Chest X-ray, AP view. Patient: 59 years old, sex M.
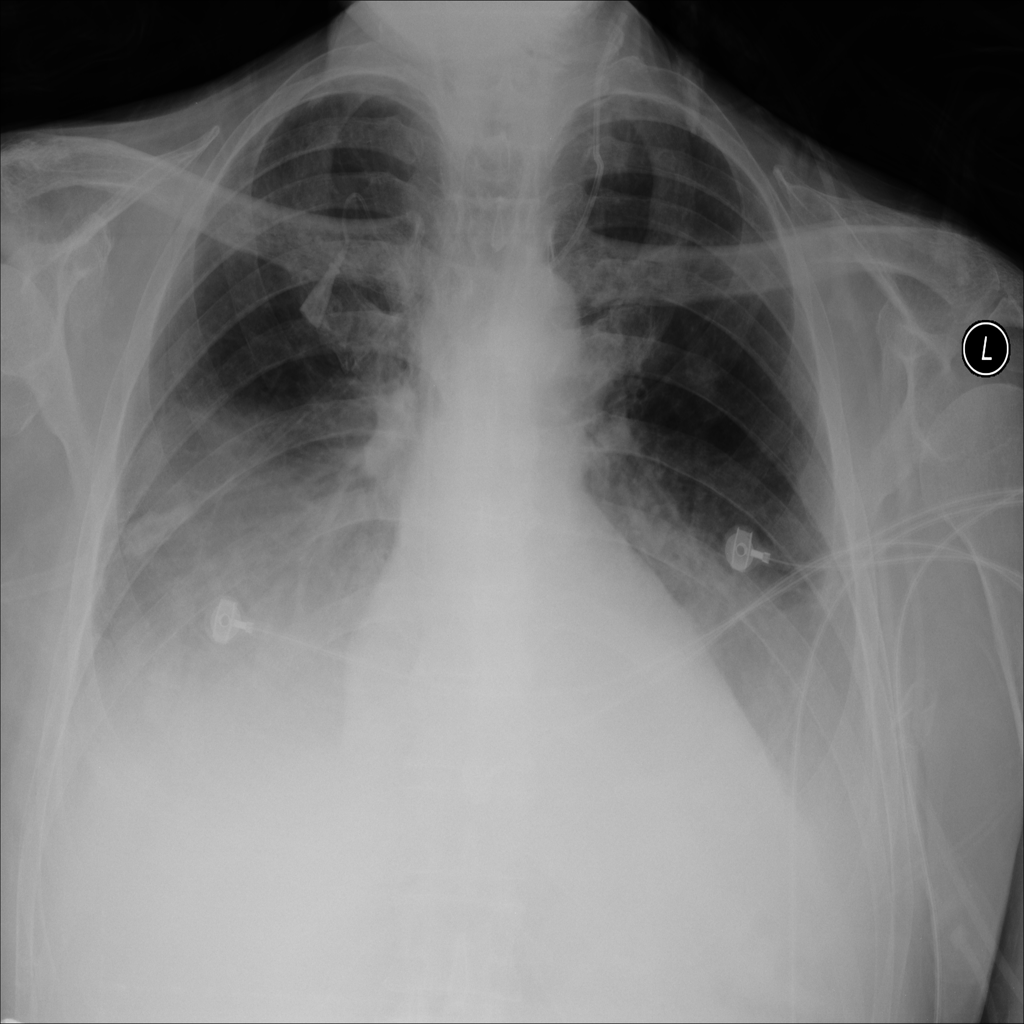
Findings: Consolidation